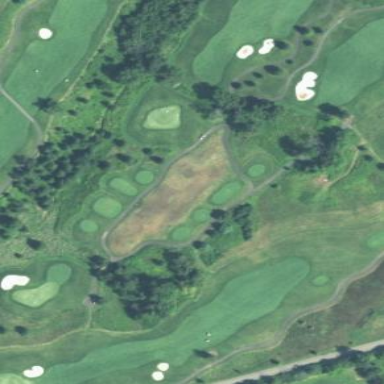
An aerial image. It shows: Rough area on grassy golf course.